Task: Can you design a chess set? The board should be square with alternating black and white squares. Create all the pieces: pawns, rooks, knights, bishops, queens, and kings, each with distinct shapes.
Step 1844:
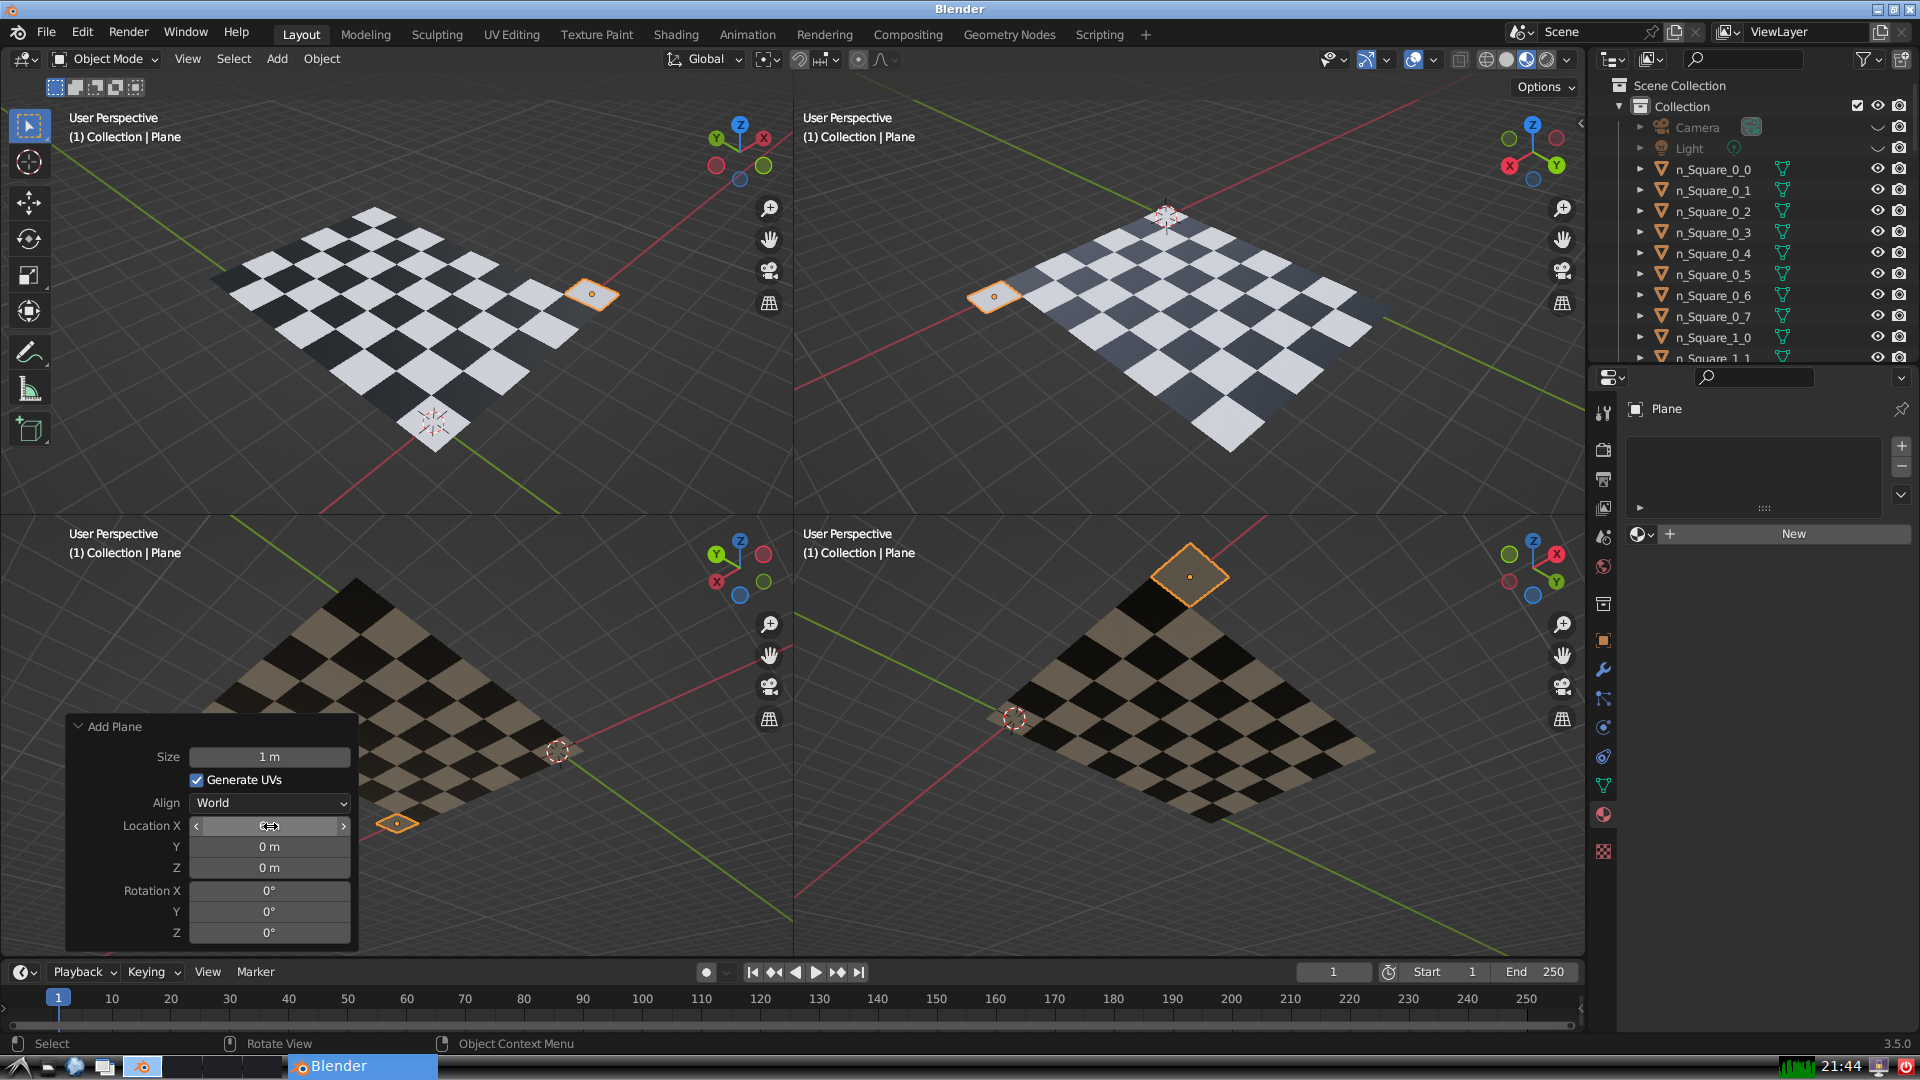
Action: {"mouse_move": [270, 846]}